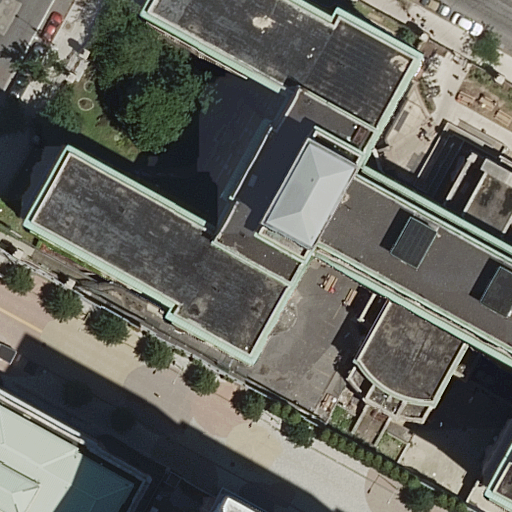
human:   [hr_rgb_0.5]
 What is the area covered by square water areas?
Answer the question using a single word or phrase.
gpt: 0m2

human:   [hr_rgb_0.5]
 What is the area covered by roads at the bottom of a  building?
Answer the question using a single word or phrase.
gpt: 0m2

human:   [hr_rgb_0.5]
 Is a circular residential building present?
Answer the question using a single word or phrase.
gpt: no

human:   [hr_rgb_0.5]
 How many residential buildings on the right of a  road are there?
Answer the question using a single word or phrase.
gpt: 2

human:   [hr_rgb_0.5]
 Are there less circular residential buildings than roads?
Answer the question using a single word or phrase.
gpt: yes

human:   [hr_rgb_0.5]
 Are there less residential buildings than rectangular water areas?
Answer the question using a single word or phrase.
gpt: no

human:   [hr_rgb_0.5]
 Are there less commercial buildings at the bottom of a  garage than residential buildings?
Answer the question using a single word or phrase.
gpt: yes

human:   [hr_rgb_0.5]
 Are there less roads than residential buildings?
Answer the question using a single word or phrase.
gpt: yes

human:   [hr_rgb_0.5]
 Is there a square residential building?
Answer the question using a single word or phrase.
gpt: no

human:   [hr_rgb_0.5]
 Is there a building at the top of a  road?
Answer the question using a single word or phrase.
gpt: no

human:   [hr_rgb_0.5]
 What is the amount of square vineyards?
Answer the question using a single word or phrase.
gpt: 0

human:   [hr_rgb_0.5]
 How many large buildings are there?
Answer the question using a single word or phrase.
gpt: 1

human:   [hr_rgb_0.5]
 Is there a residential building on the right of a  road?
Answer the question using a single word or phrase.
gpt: yes

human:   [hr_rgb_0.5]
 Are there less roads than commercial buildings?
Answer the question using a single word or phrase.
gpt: no

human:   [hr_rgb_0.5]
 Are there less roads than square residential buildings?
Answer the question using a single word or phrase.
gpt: no

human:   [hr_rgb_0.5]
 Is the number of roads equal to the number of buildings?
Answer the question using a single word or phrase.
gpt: no

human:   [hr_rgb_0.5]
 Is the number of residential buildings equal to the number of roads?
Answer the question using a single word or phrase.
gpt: no

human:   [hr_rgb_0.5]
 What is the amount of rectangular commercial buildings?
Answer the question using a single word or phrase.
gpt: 0

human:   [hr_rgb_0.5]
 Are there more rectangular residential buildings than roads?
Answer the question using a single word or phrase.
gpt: yes

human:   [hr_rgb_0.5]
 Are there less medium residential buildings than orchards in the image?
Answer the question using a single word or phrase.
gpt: no

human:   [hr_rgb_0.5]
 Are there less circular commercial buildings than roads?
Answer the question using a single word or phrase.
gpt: yes

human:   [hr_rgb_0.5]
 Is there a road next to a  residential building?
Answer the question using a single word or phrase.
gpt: yes

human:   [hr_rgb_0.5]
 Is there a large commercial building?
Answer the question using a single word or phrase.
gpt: no

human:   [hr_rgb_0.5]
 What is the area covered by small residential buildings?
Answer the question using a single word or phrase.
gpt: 0m2

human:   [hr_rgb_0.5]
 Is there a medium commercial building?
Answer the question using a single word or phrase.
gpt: no

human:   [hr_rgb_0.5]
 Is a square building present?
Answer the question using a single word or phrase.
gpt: no

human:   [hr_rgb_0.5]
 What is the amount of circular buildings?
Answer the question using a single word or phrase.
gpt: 0

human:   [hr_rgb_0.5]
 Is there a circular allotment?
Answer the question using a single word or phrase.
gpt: no

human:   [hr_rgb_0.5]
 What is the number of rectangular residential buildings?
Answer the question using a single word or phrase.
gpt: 3

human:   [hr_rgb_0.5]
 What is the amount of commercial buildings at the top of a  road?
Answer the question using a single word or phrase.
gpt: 0

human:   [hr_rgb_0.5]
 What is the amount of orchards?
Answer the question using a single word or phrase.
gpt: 0

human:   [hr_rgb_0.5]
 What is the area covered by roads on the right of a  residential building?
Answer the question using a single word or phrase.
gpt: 0m2

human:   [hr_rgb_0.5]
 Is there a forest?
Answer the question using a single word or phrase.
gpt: no

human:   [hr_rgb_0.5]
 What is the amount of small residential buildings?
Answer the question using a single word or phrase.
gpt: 0

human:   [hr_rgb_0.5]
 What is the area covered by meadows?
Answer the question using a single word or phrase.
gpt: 0m2

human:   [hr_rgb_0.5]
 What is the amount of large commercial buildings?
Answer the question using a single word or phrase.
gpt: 0